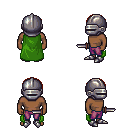
a pixel art fantasy rpg character, male body template, human, dark skin, green cape, magenta pants, light blonde plain hairstyle, metal helm, metal boots, dagger, four views (front, back, left, right), 2x2 character sprite sheet, small pixel art, hard edges, no anti-aliasing